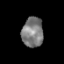
Tissue: prostate
Cell type: T cells
Senescence score: 0.3248
Nuclear area (px): 622
Mean DAPI intensity: 124.561